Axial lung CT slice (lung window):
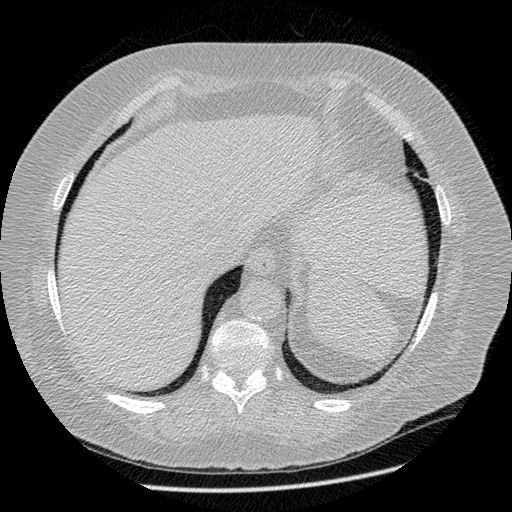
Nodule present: no